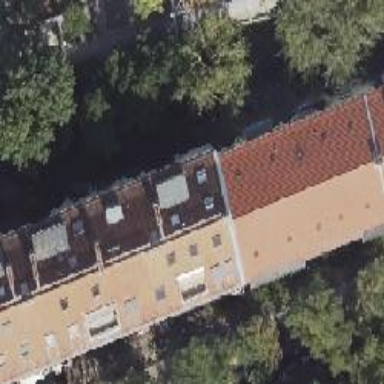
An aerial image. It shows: View of apartment building.